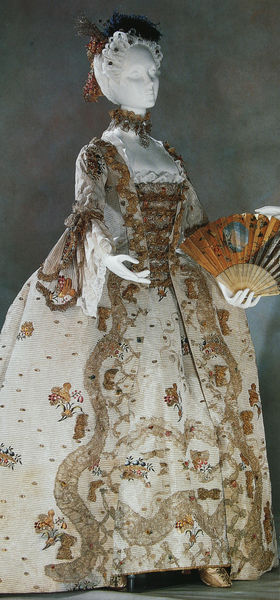
Titel: Kleid (Robe à la francaise)
Standort: Kyoto (Japan)
Institution: Kyoto Costume Institute
Schlagwörter: feder, hand, weiß, gelb, ocker, ausschnitt, blumen, braun, elegant, frankreich, frau, geste, grau, hell, hut, kleid, orange, schmuck, dame, beige, fächer, haube, mode, muster, ornament, rock, band, barock, haarschmuck, kleidung, lang, spitze, weit, ärmel, hände, bestickt, figur, gold, haare, kostüm, mantel, reich, stickerei, stoff, rokkoko, saum, pflanzen, borte, dekollete, dekoltee, perlen, rokoko, seide, ranken, statue, japan, sommer, welle, halsband, mieder, kette, hof, rand, bordüre, dekor, floral, ornamente, verzierung, robe, edel, rüschen, halsschmuck, kropfband, abendkleid, fecher, foto, blumenmuster, motiv, schuh, schuhspitze, brokat, puppe, ranke, bustier, geschnürt, hüfte, empfang, korsett, absolutismus, höfisch, königin, stickereien, golden, gewebe, textil, marie, korsage, reifrock, dekolte, kaiserin, ballkleid, historisch, barrock, geschmeide, kyoto, lagen, frauenmode, bestickung, a la francaise, goldschuhe, manekin, prachtrobe, robe a la francaise, goldene stickerein, fescher